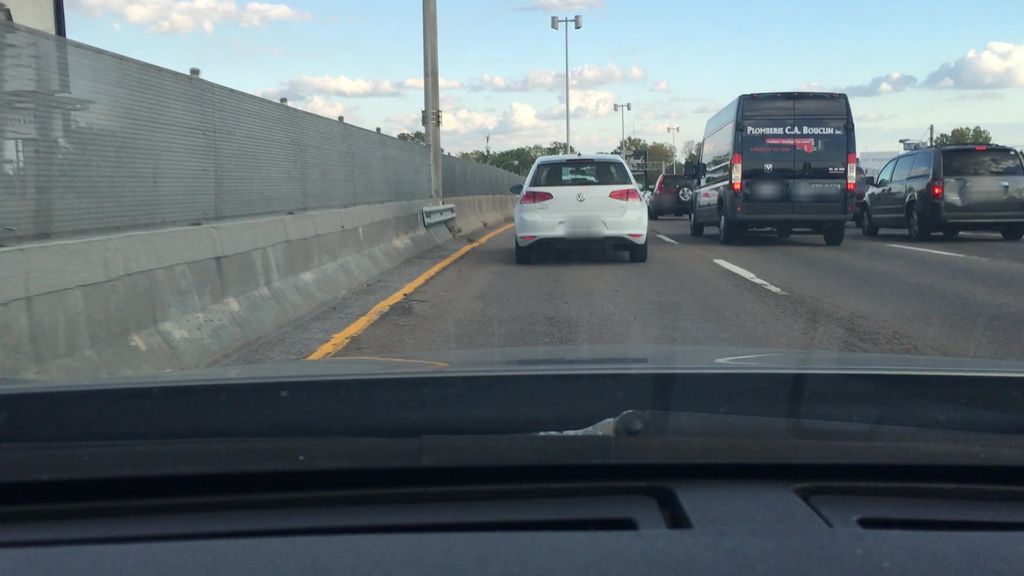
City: montreal